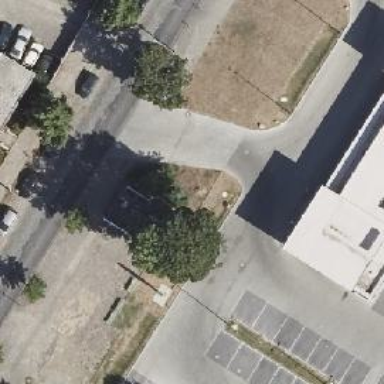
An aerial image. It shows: Parking aisle designated as service road.